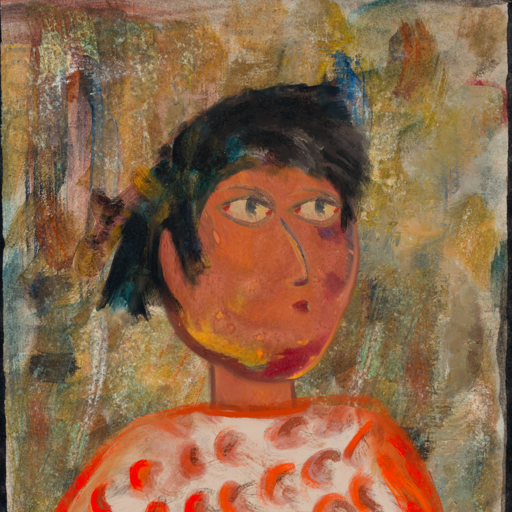
Background: Pipe, Head And Neck Side: Mother_And_Son_Son, Face Side: GypsyMother, Bust: Rupkatha, Hair Side: Pipe, Head Accessory: Blank, Second Necklace: Blank, Necklace: Blank, Baby: Blank